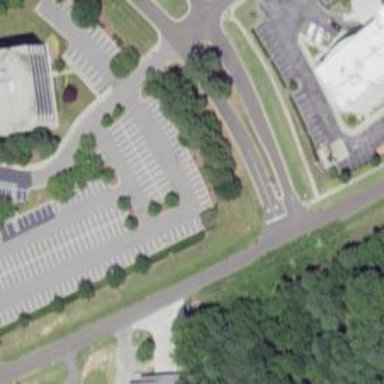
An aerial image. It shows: Parking area with asphalt surface.